Question: I've got 3 table cells and somehow it displays the two last contents in the last cell. I did something wrong somewhere in my code, but I don't know where since I just follow a tutorial and try to do the same like in the tutorial, but instead of 2 cells I want 3 editable cells.

the full code:
'''
#import "LocationAddViewController.h"
#import "Location.h"
@interface LocationAddViewController ()
- (void)prepareCell:(UITableViewCell *)cell forIndexPath:(NSIndexPath *)indexPath;
- (UIBarButtonItem *)newCancelButton;
- (UIBarButtonItem *)newSaveButton;
- (UITextField *)newTextField;
@end
@implementation LocationAddViewController
@synthesize location;
@synthesize titleField;
@synthesize authorField;
@synthesize atextField;
@synthesize delegate;
- (void)dealloc {
[location release];
[titleField release];
[authorField release];
[atextField release];
[super dealloc];
}
- (id)initWithLocation:(Location *)aLocation andDelegate:(id)aDelegate {
if (self = [super initWithStyle:UITableViewStyleGrouped]) {
self.location = aLocation;
self.delegate = aDelegate;
}
return self;
}
- (void)viewDidLoad {
[super viewDidLoad];
self.tableView.allowsSelection = NO;
titleField = [self newTextField];
titleField.keyboardType = UIKeyboardTypeASCIICapable;
[titleField becomeFirstResponder];
authorField = [self newTextField];
authorField.keyboardType = UIKeyboardTypeASCIICapable;
atextField = [self newTextField];
atextField.keyboardType = UIKeyboardTypeASCIICapable;
if (location.onelocationId) {
titleField.text = location.title;
authorField.text = location.author;
atextField.text = location.text;
} else {
titleField.placeholder = @"Title";
authorField.placeholder = @"Author";
atextField.placeholder = @"Text";
}
UIBarButtonItem *cancelButton = [self newCancelButton];
self.navigationItem.leftBarButtonItem = cancelButton;
[cancelButton release];
UIBarButtonItem *saveButton = [self newSaveButton];
self.navigationItem.rightBarButtonItem = saveButton;
saveButton.enabled = NO;
[saveButton release];
}
- (void)viewWillAppear:(BOOL)animated {
[super viewWillAppear:animated];
if (location.onelocationId) {
self.title = @"Edit Location";
} else {
self.title = @"Add Location";
}
}
-(IBAction)cancel {
[self.navigationController popViewControllerAnimated:YES];
}
-(IBAction)save {
location.title = titleField.text;
location.author = authorField.text;
location.text = atextField.text;
[self.delegate didChangeLocation:location];
[self.navigationController popViewControllerAnimated:YES];
}
- (NSInteger)tableView:(UITableView *)tableView
numberOfRowsInSection:(NSInteger)section {
return 3;
}
- (UITableViewCell *)tableView:(UITableView *)aTableView
cellForRowAtIndexPath:(NSIndexPath *)indexPath {
UITableViewCell *cell =
[[[UITableViewCell alloc] initWithStyle:UITableViewCellStyleDefault
reuseIdentifier:nil] autorelease];
[self prepareCell:cell forIndexPath:indexPath];
return cell;
}
- (void)prepareCell:(UITableViewCell *)cell forIndexPath:(NSIndexPath *)indexPath {
if (indexPath.row == 0) {
[cell.contentView addSubview:titleField];
} else {
[cell.contentView addSubview:authorField];
[cell.contentView addSubview:atextField];
}
}
- (BOOL)textFieldShouldReturn:(UITextField *)textField {
[textField resignFirstResponder];
if (textField == titleField) {
[authorField becomeFirstResponder];
}
if (titleField == authorField) {
[self save];
}
return YES;
}
- (IBAction)textFieldChanged:(id)sender {
BOOL enableSaveButton =
([self.titleField.text length] > 0) && ([self.authorField.text length] > 0) && ([self.atextField.text length] > 0);
[self.navigationItem.rightBarButtonItem setEnabled:enableSaveButton];
}
- (UIBarButtonItem *)newCancelButton {
return [[UIBarButtonItem alloc]
initWithTitle:@"Cancel"
//auch im Original gelb
style:UIBarButtonSystemItemCancel
target:self
action:@selector(cancel)];
}
- (UIBarButtonItem *)newSaveButton {
return [[UIBarButtonItem alloc]
initWithTitle:@"Save"
//auch im Original gelb
style:UIBarButtonSystemItemSave
target:self
action:@selector(save)];
}
- (UITextField *)newTextField {
UITextField *textField =
[[UITextField alloc] initWithFrame:CGRectMake(10, 10, 285, 25)];
textField.font = [UIFont systemFontOfSize:16];
textField.delegate = self;
textField.returnKeyType = UIReturnKeyDone;
textField.clearButtonMode = UITextFieldViewModeWhileEditing;
[textField addTarget:self
action:@selector(textFieldChanged:)
forControlEvents:UIControlEventEditingChanged];
return textField;
}
@end
'''
I suppose the problem is here:
'''
- (void)prepareCell:(UITableViewCell *)cell forIndexPath:(NSIndexPath *)indexPath {
if (indexPath.row == 0) {
[cell.contentView addSubview:titleField];
} else {
[cell.contentView addSubview:authorField];
[cell.contentView addSubview:atextField];
}
}
'''
I'm not too much into the whole programming, but I guess I have to write 3 if-clauses? (Something like 'if (...) elsif (...) else (...)') Does anybody know it better than me?
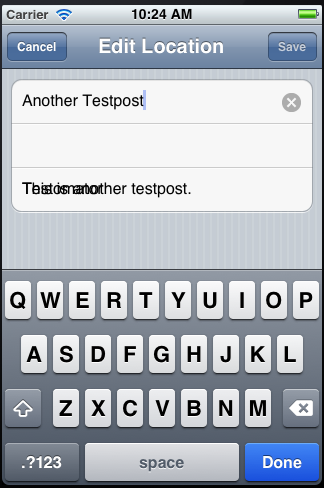
Answer: In your prepareCell:forIndexPath, you are adding both subviews into the last cell. You can use an elseif just as your described so your method looks something like this
'''
if (indexPath.row == 0) {
[cell.contentView addSubview:titleField];
} else if (indexPath.row == 1) {
[cell.contentView addSubview:authorField];
} else {
[cell.contentView addSubview:atextField];
}
'''
You can add any amount of else ifs after the if.